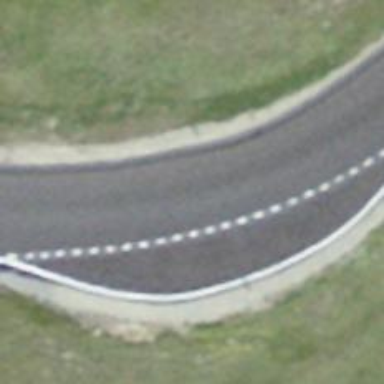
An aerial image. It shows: Passing place on the road.